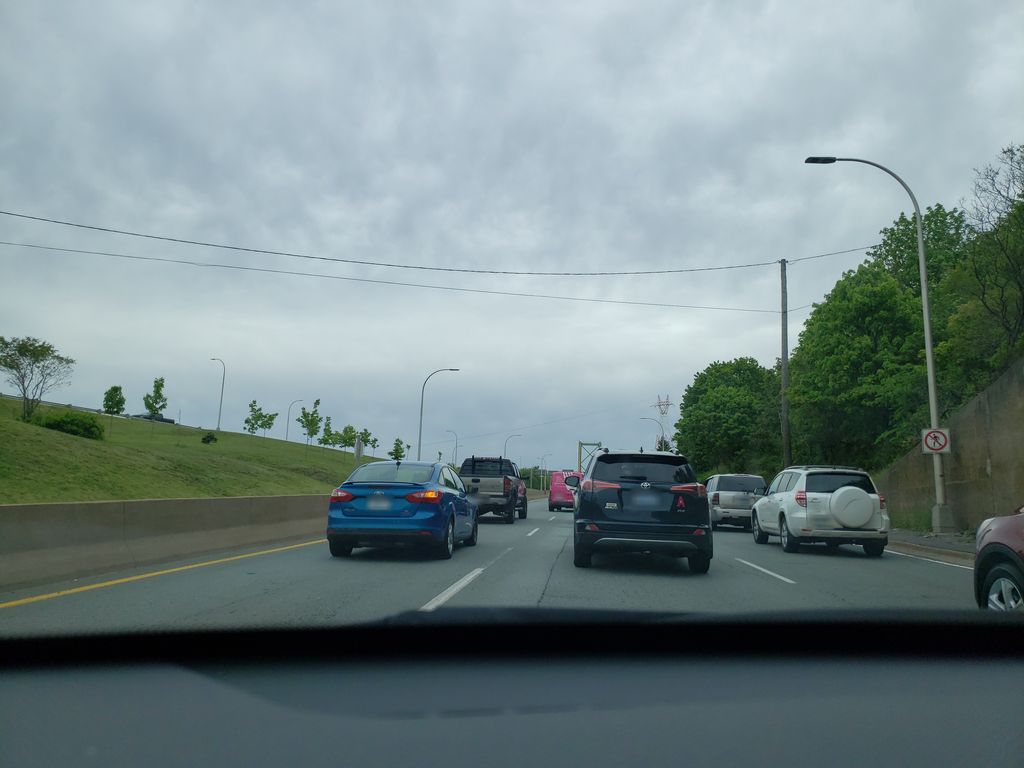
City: halifax